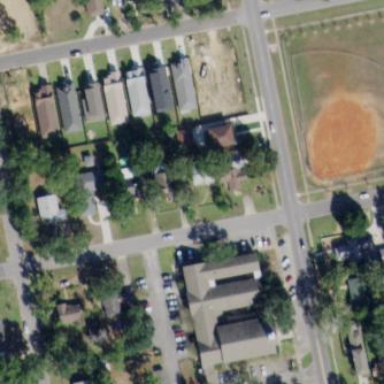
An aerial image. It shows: Residential area consisting of single-family homes.